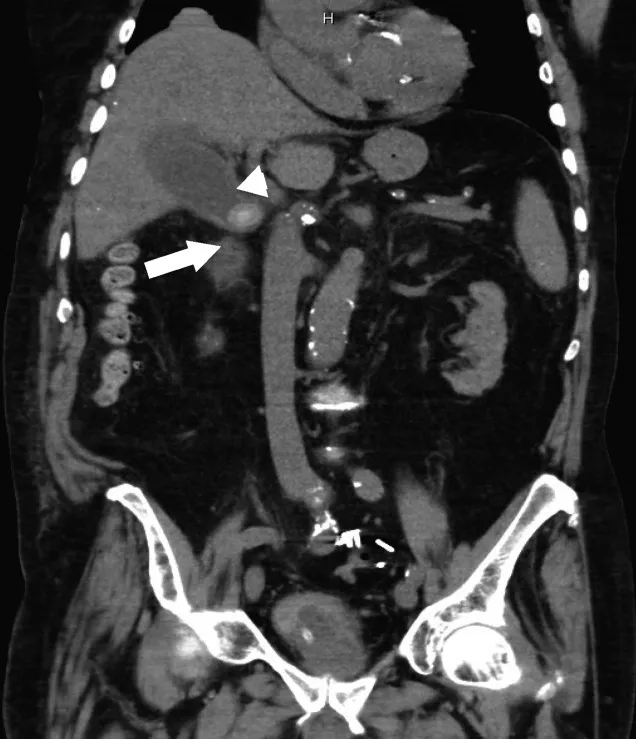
Coronal preoperative CT showing large gallstone obstructing the cystic duct (arrow) and pericholecytic fluid (arrowhead).
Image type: radiology (ct)